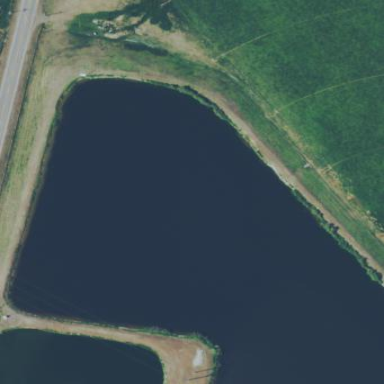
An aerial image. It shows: Sewage reservoir.